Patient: sex F, age 57
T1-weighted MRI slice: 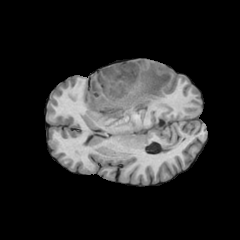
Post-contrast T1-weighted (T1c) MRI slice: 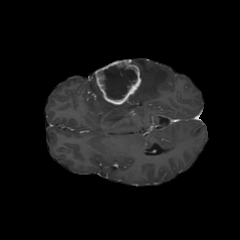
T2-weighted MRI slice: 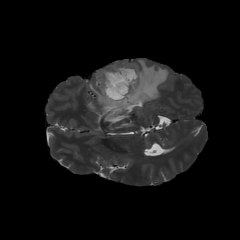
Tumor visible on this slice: yes
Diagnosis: Glioblastoma, IDH-wildtype
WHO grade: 4